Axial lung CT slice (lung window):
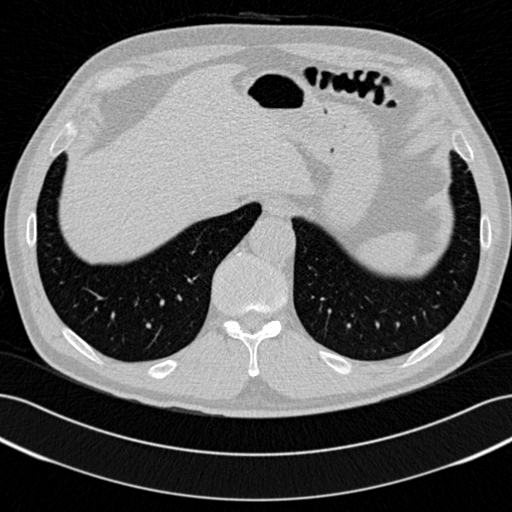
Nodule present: no